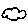
Label: cloud